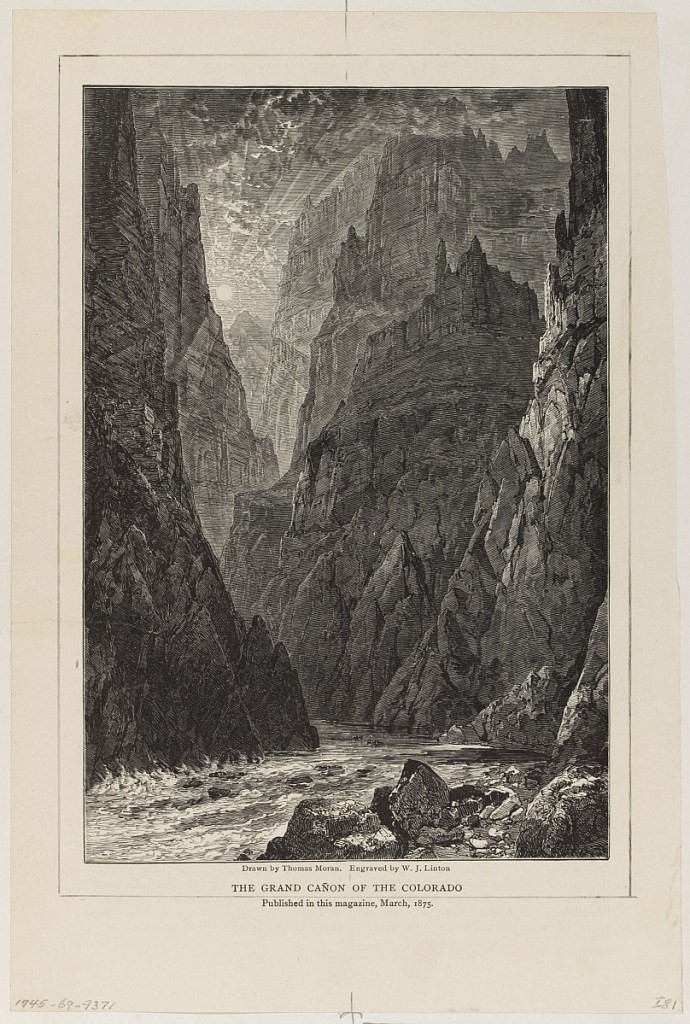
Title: The Grand Cañon of the Colorado
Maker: Thomas Moran, American, b. Britain, 1837–1926
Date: March 1875
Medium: Wood engraving on cream wove paper
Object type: Print
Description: Sun shines through tall mountainous cliffs, narrow opening with river running through.